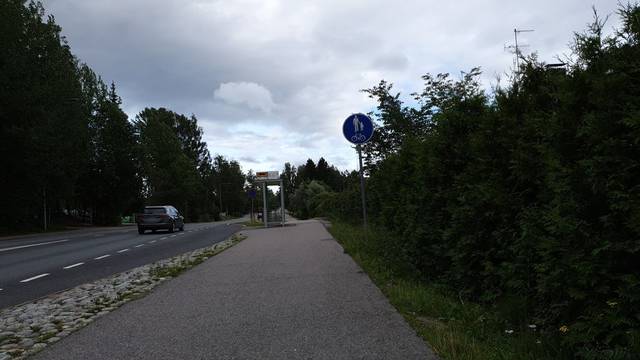
Region: Finland
Coordinates: 60.284, 24.919